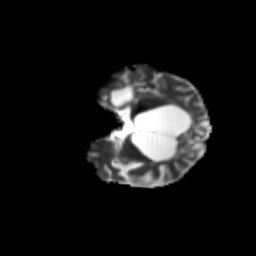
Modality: T2w
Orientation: coronal
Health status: ill
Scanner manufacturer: siemens
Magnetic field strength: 3 T
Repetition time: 6.7 s
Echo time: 0.1 s